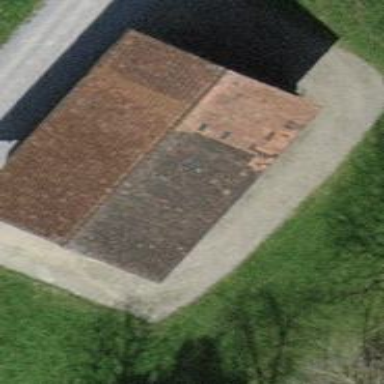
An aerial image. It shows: Shed building.